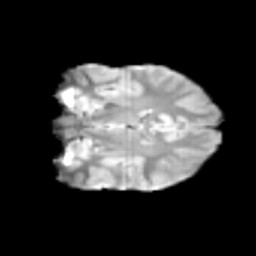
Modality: T2w
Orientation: coronal
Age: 10
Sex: female
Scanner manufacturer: siemens
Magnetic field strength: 3 T
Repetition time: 3.8 s
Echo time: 0.07 s